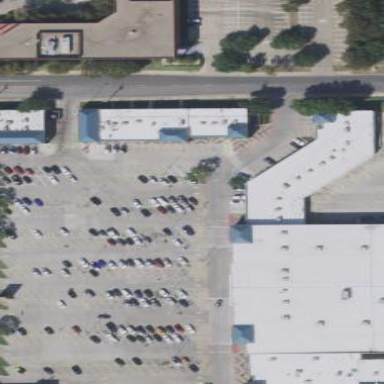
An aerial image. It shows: Retail area.